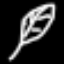
Label: leaf